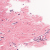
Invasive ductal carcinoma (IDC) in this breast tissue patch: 1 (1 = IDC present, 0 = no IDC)